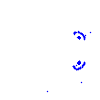
Particle: electron